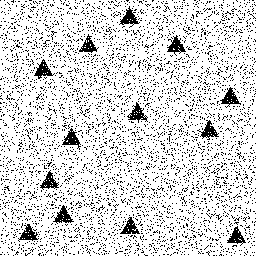
Squares: 0
Triangles: 13
Stars: 0
Total shapes: 13